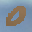
Label: 0